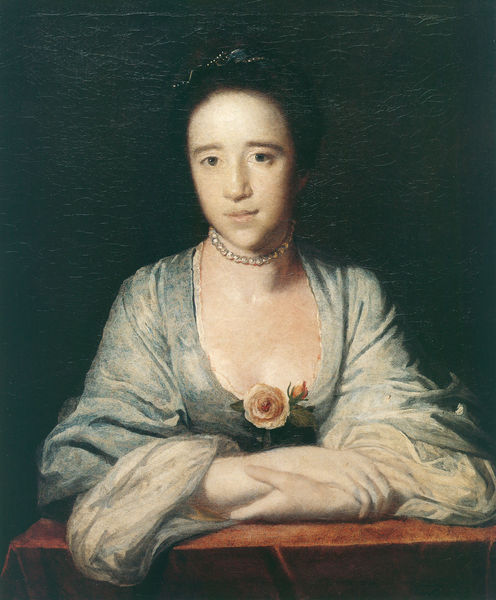
Titel: Junge Frau am Fensterbrett lehnend
Künstler: Sir Joshua Reynolds
Institution: Massachusetts, Boston, Vose Gallery
Schlagwörter: blau, blätter, gemälde, haut, kopf, grün, ausschnitt, blume, braun, busen, frau, haar, kleid, licht, mund, nase, stirn, tisch, blüte, rose, rot, jung, arme, augen, falten, haarschmuck, ärmel, bildnis, hals, hände, portrait, porträt, tischtuch, auge, haare, dekollte, frontal, kinn, lippe, lippen, perlen, rosa, oval, kette, rand, gefaltet, brauen, perlenkette, halskette, knospe, aufgestützt, aufgelehnt